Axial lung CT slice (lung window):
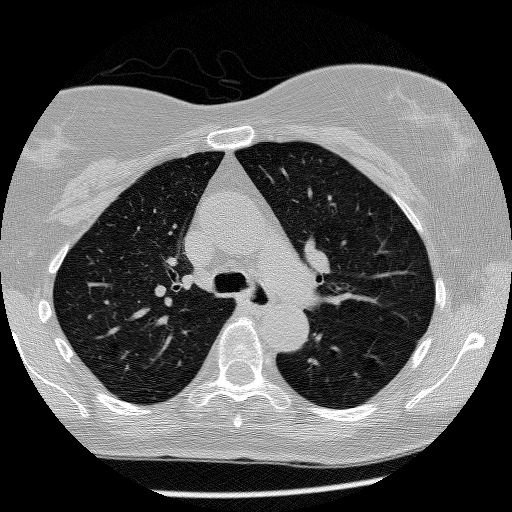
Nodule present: no